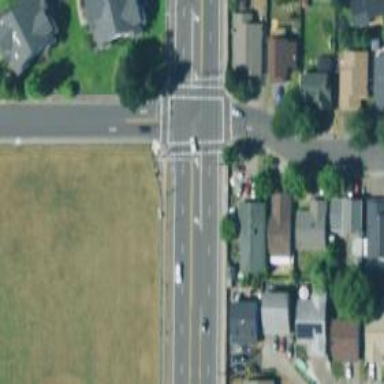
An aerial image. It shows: Crossing on the road.